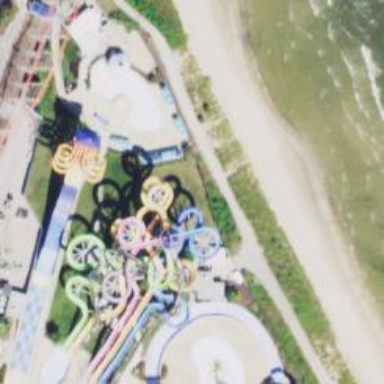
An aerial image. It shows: Water slide attraction.